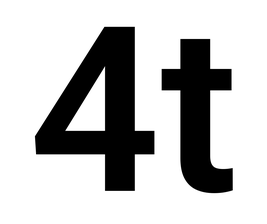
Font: Roboto_SemiBold